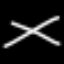
Label: line